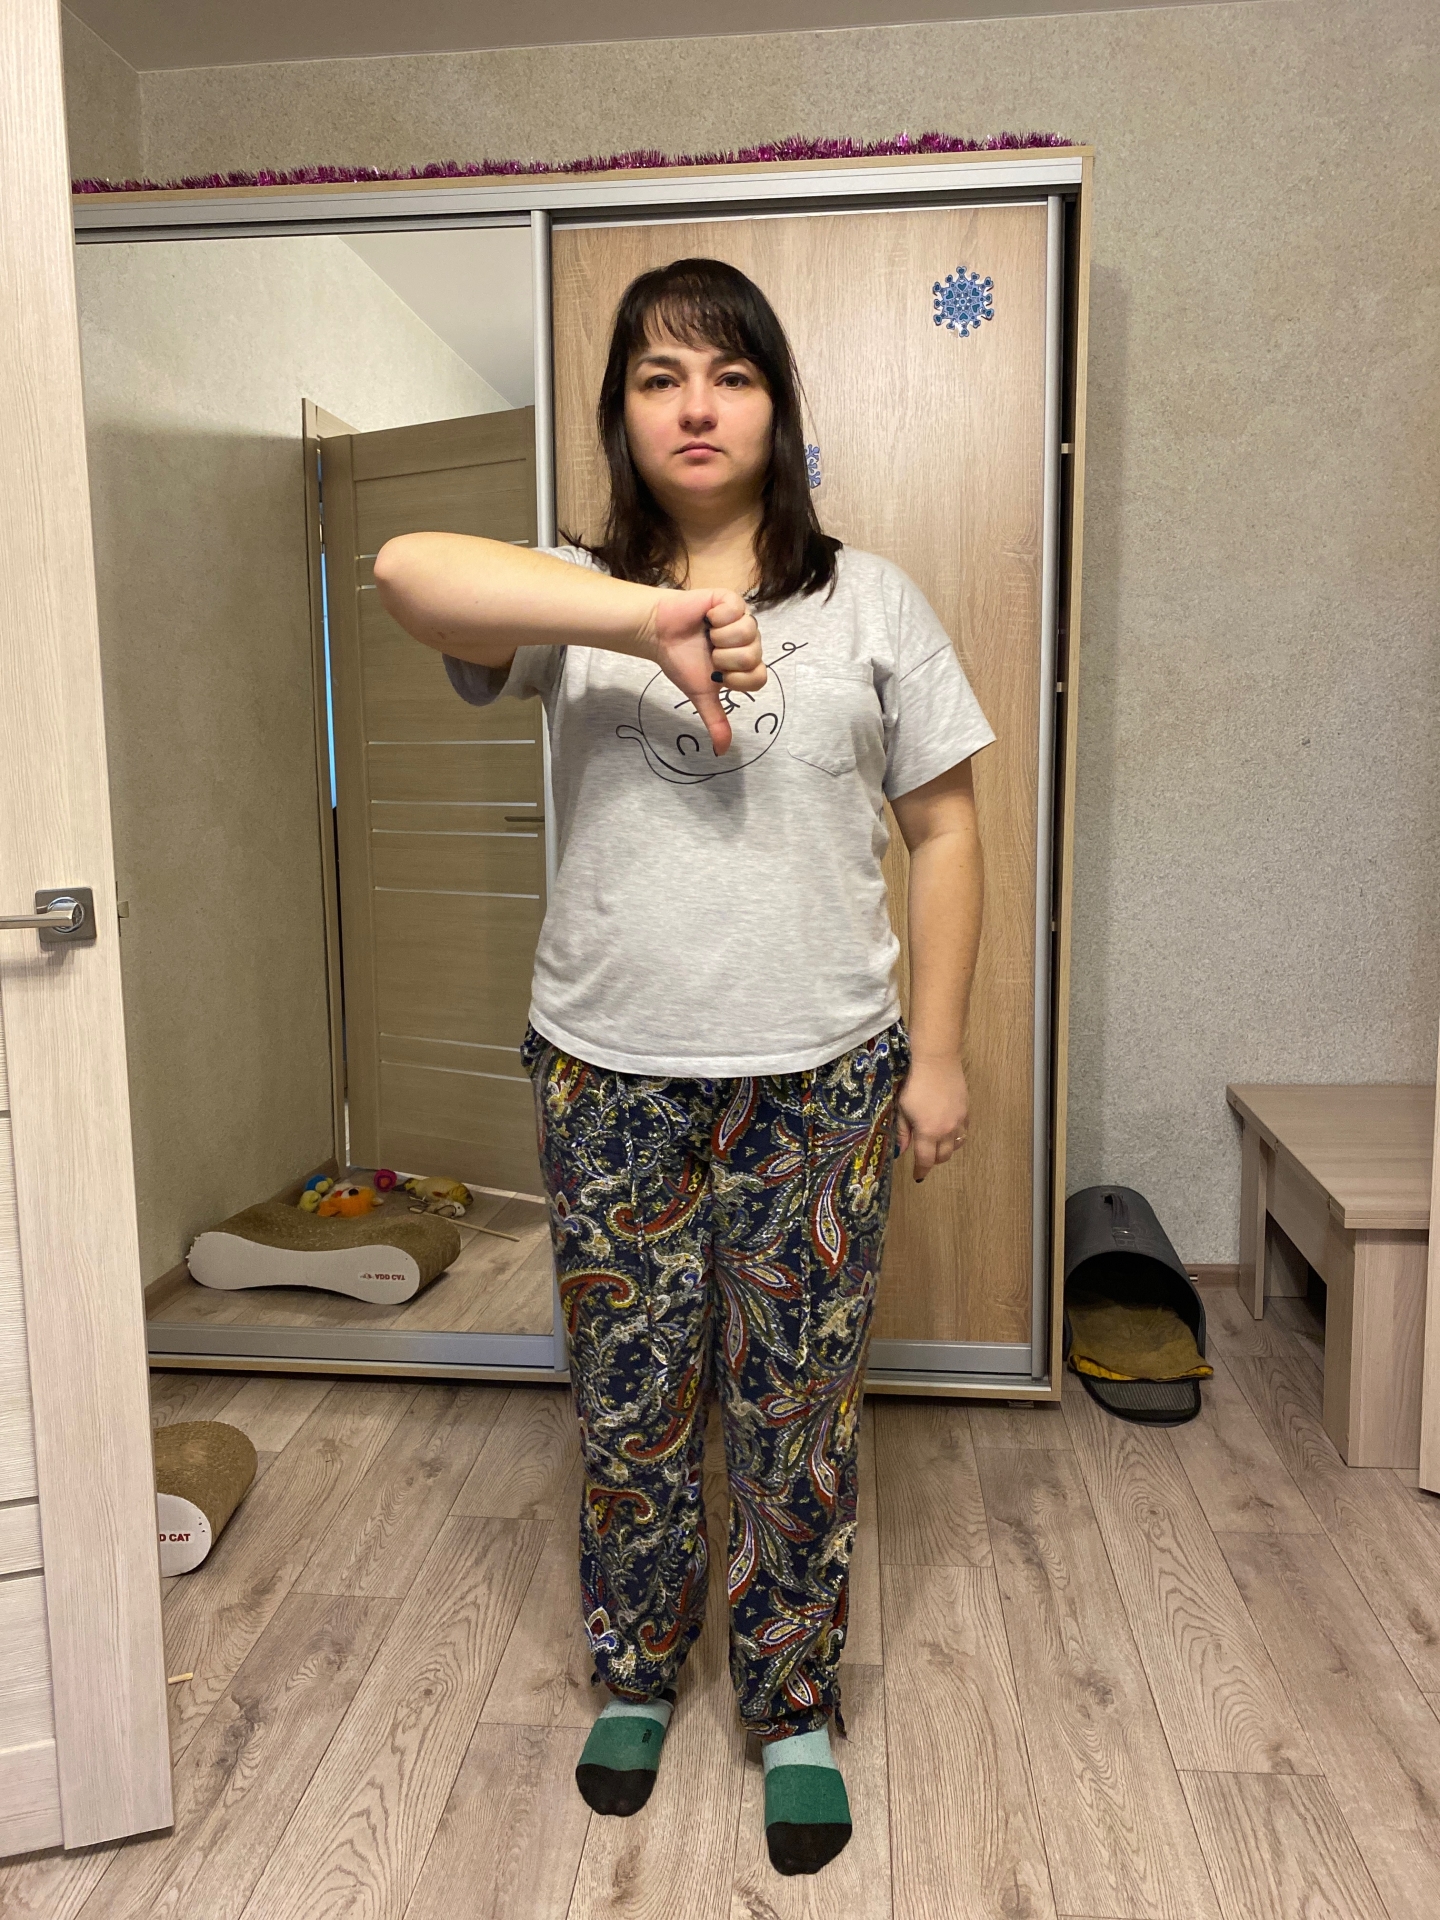
Label: clear